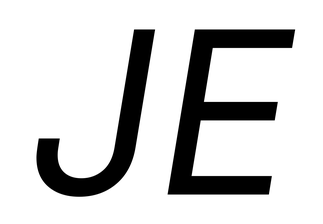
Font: Inter-Italic_Italic